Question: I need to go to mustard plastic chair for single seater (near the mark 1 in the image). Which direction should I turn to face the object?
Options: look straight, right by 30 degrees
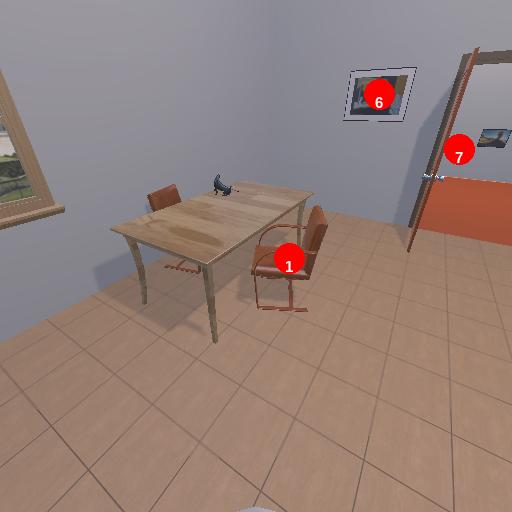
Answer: look straight